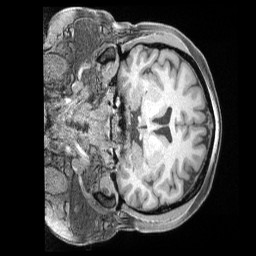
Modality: T1w
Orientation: coronal
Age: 36
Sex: female
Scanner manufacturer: siemens
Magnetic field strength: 3 T
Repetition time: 2 s
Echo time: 0.00211 s